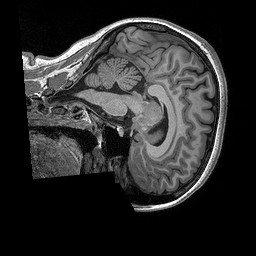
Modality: T1w
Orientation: sagittal
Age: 28
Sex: female
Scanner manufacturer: siemens
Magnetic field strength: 3 T
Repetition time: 2.3 s
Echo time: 0.00298 s